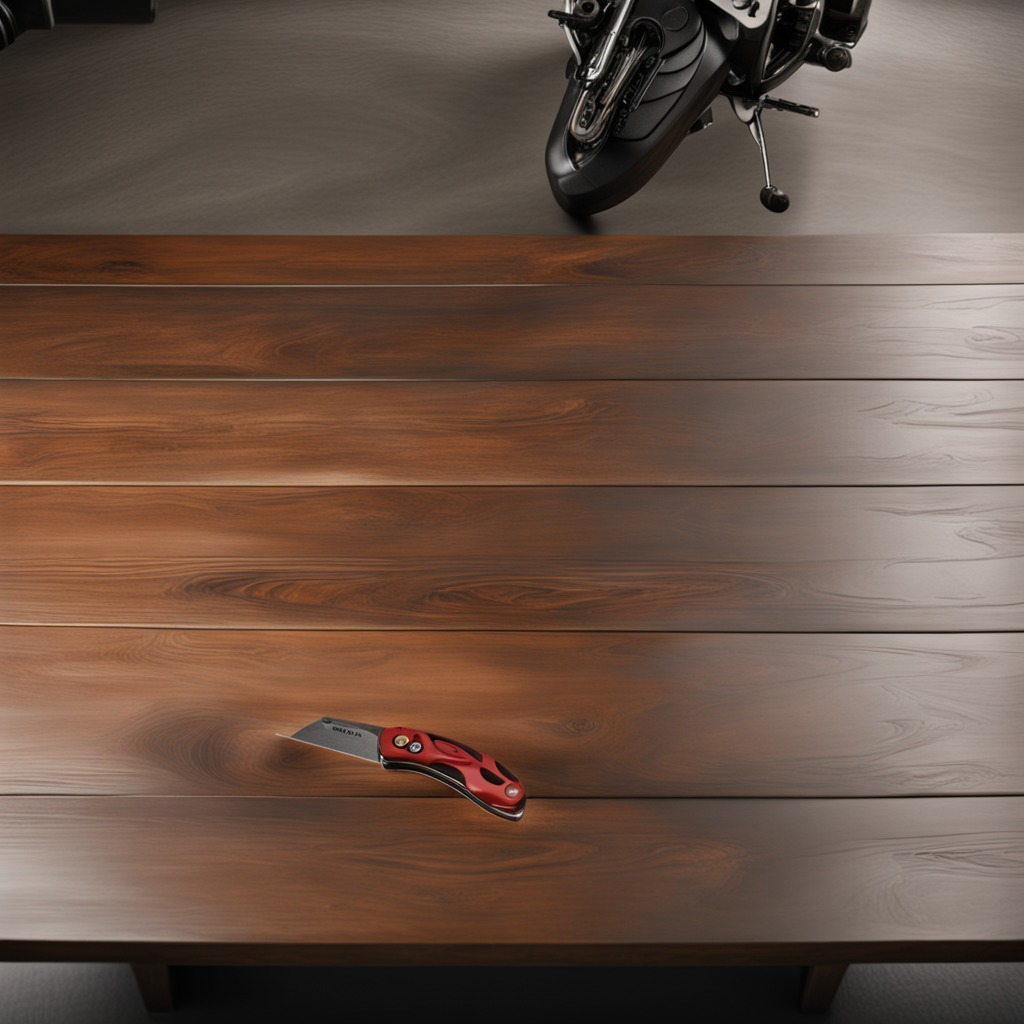
A utility knife is lying on an oil-spilled wooden table in a vintage motorcycle garage.